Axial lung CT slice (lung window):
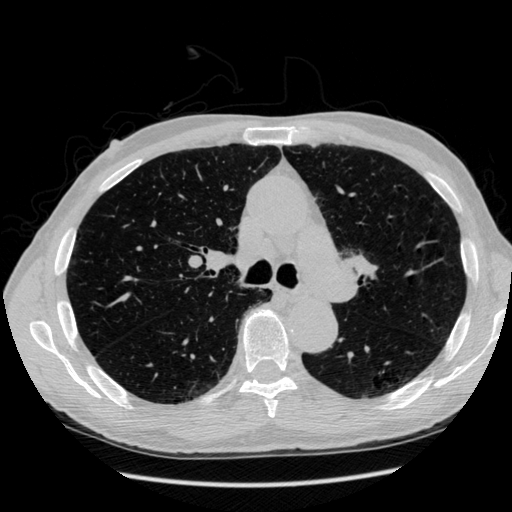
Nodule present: no